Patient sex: M
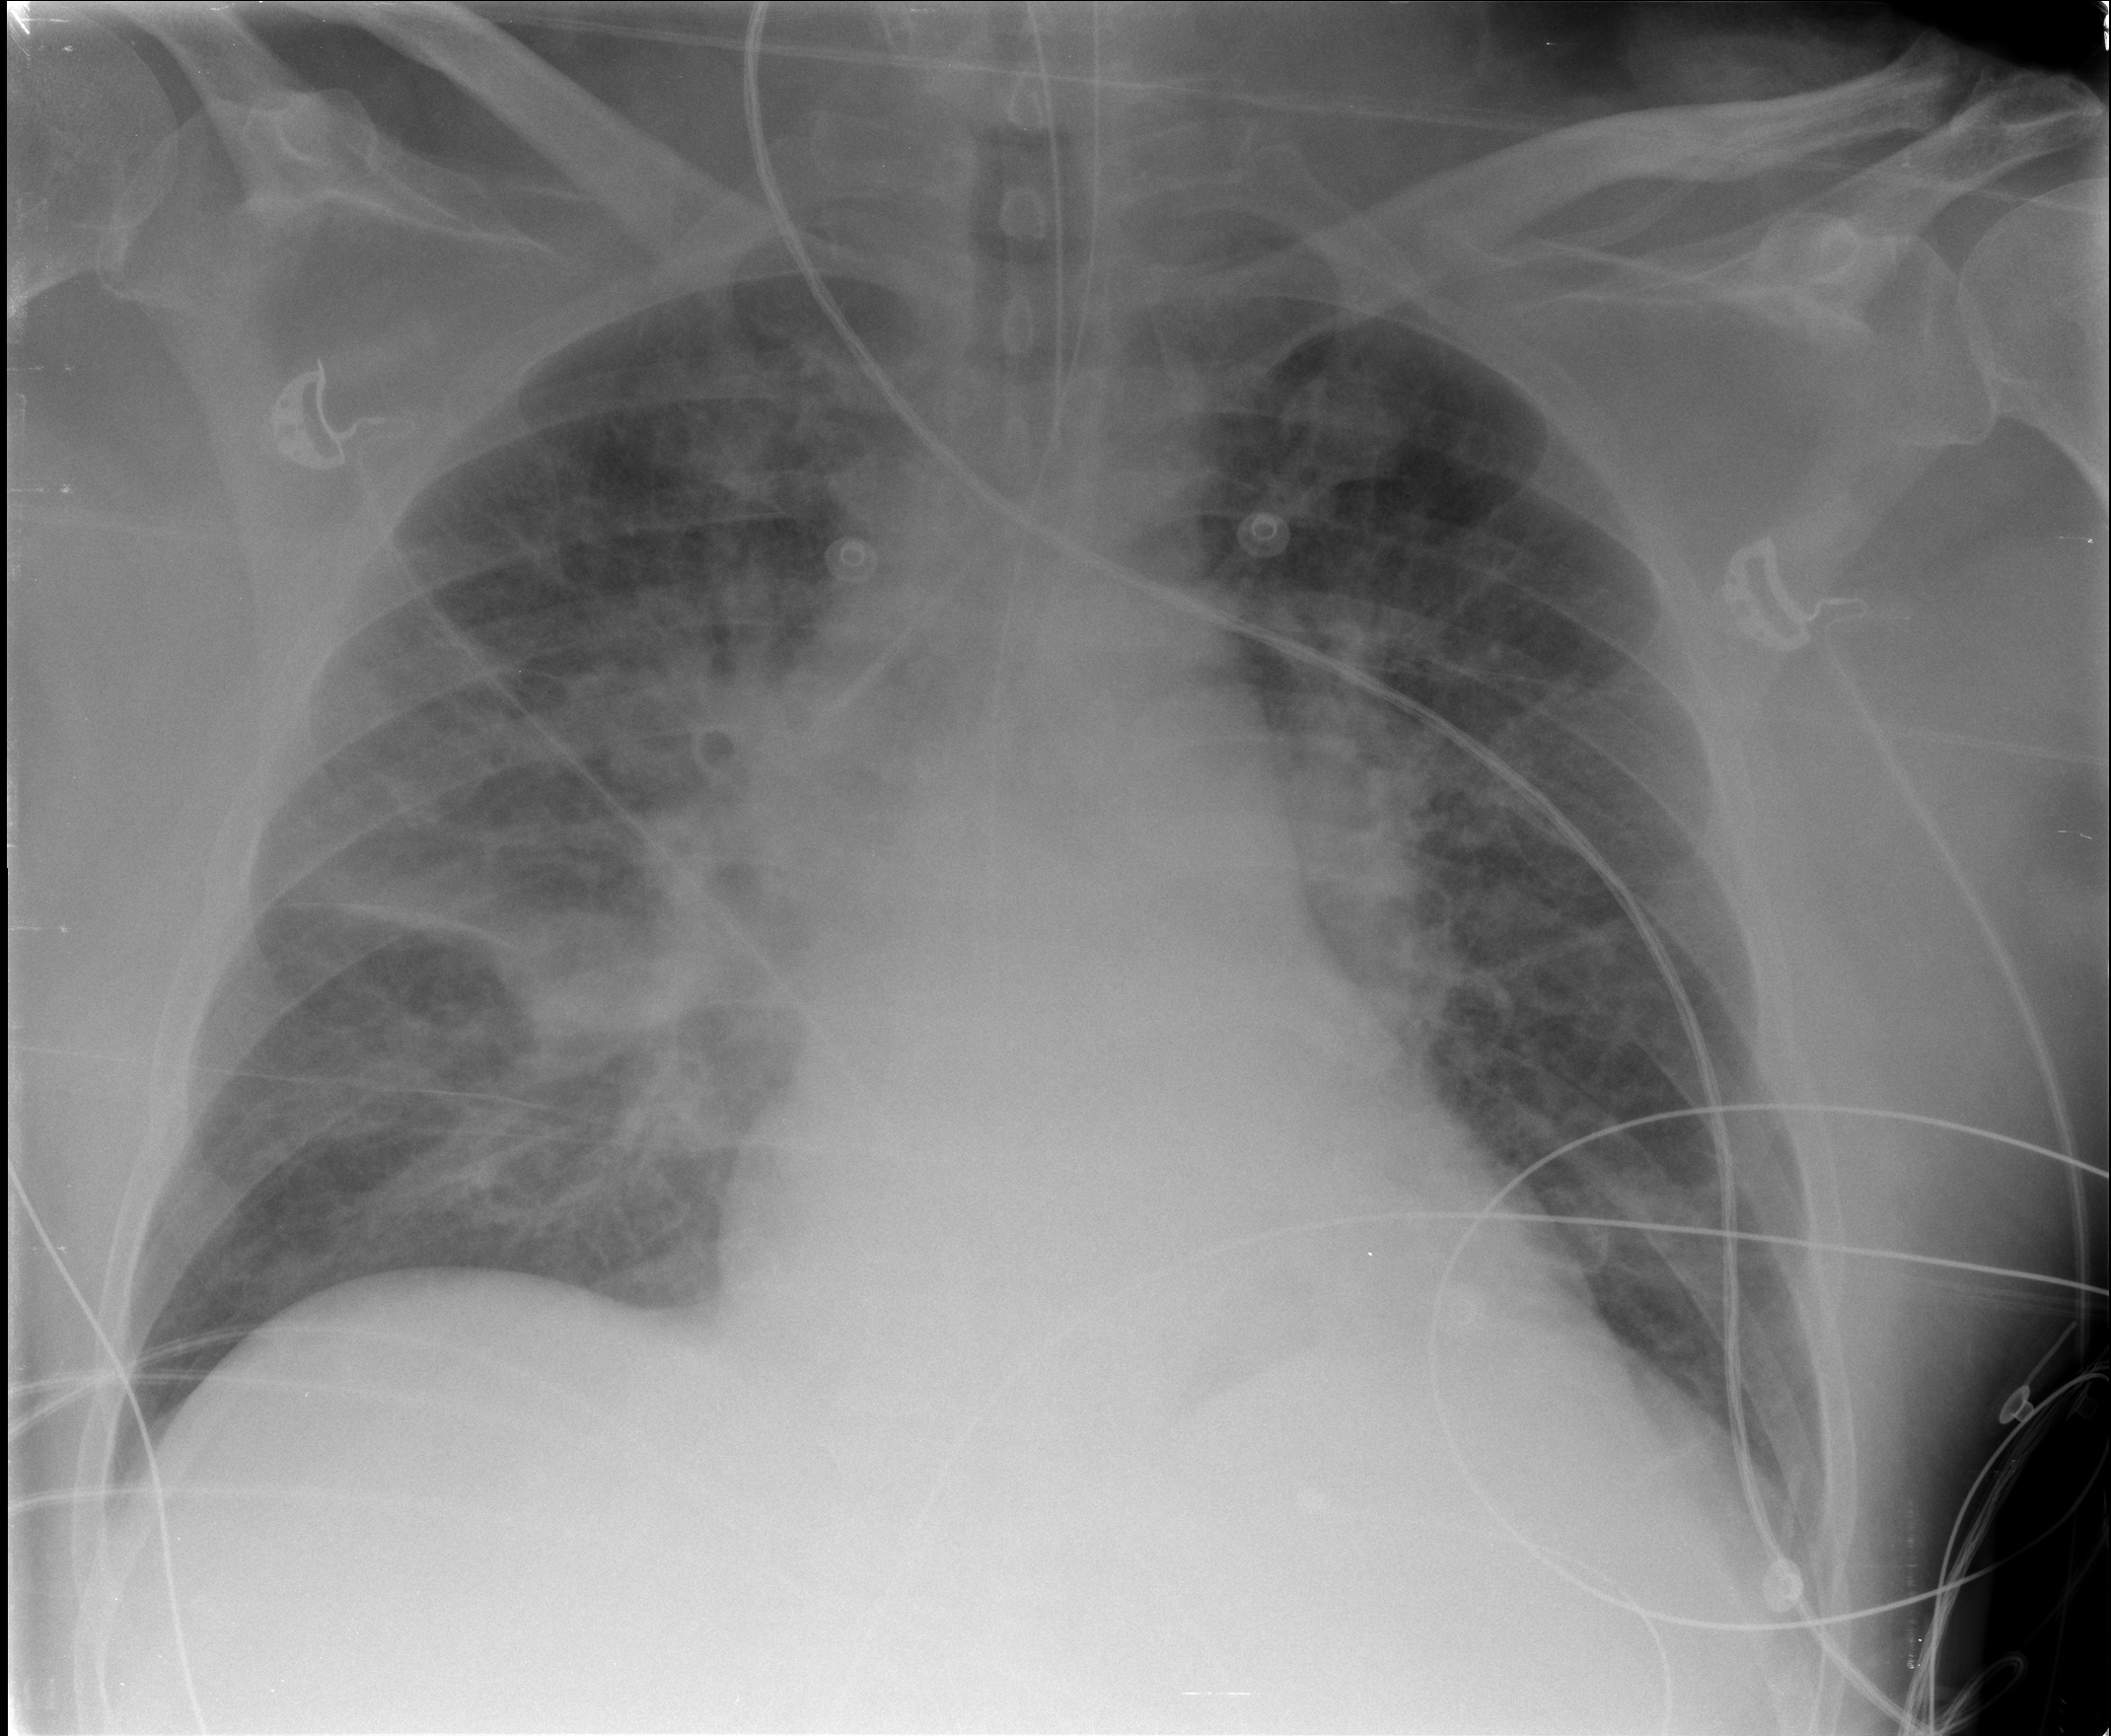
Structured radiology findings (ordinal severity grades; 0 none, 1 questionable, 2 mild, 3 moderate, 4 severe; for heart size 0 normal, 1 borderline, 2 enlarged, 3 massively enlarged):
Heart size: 1
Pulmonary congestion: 2
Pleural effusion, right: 0
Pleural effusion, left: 0
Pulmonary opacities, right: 3
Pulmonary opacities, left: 2
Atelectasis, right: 2
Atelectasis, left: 0